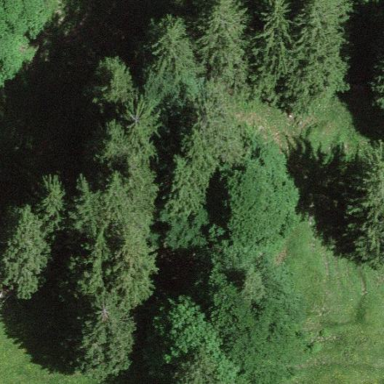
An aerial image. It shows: Forest area.